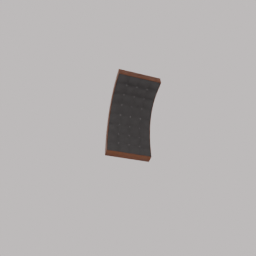
Label: furniture